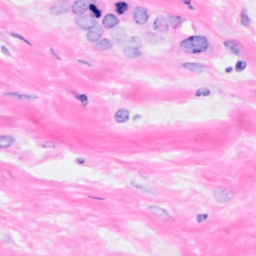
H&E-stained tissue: Breast